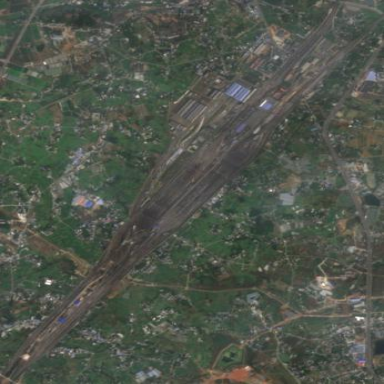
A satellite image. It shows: Railway area.